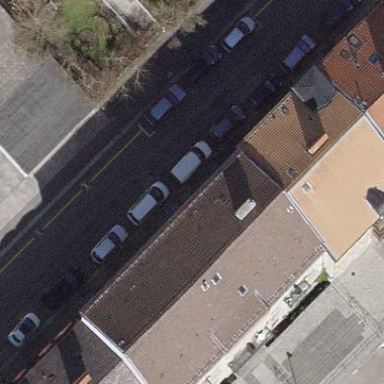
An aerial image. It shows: Street-side parking with parallel orientation.